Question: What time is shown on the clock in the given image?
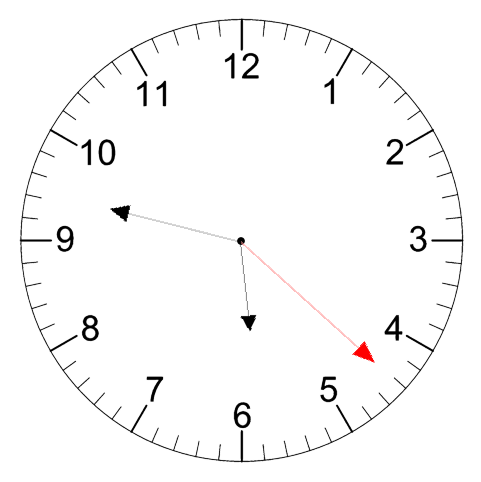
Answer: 05:47:22